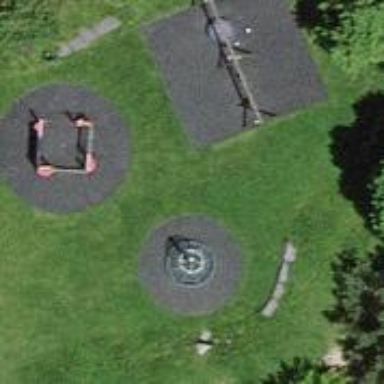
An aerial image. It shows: Playground area for leisure activities on the land.